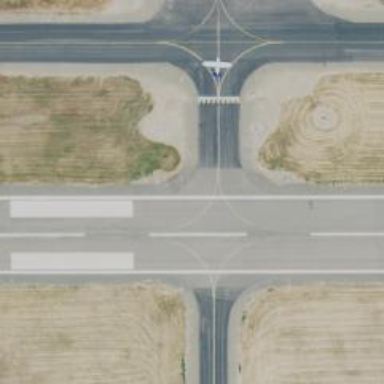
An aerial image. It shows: View of taxiway at the airport.